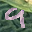
Label: 9